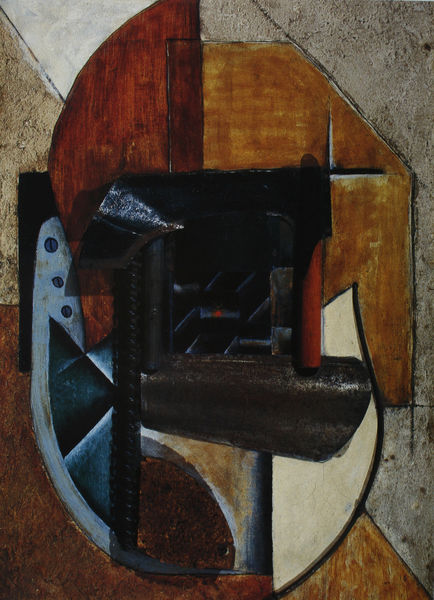
Titel: Werkzeuge und Industrieprodukte
Künstler: Wladislaw Strscheminskij
Standort: St. Petersburg
Institution: Russisches Museum
Schlagwörter: blau, gemälde, körper, weiß, gelb, komposition, kubismus, kubistisch, ocker, braun, grau, licht, schwarz, rot, beige, öl, pastos, oval, abstrakt, formen, figuren, glanz, maschine, technik, halbrund, stange, umbra, gemölde, mechanik, schwarz grau, gewinde, halbrunf, gewindestange, konstrktion, kubistiscj, russich